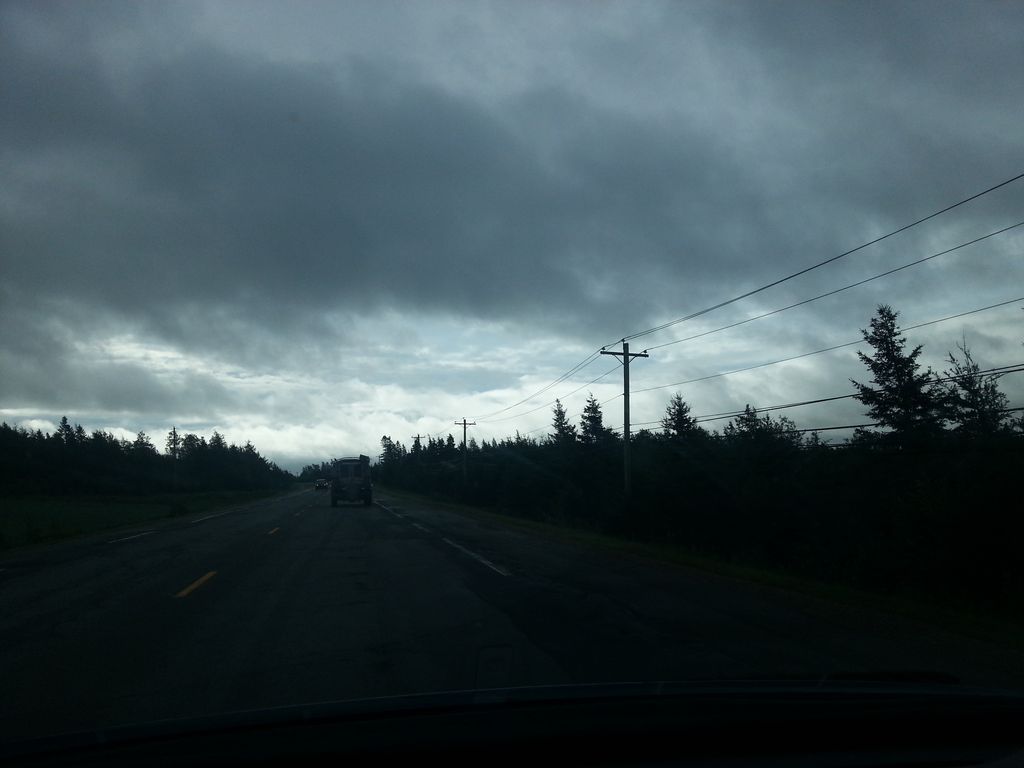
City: charlottetown